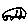
Label: car